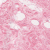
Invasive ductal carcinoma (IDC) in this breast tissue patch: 0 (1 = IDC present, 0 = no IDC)